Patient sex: M
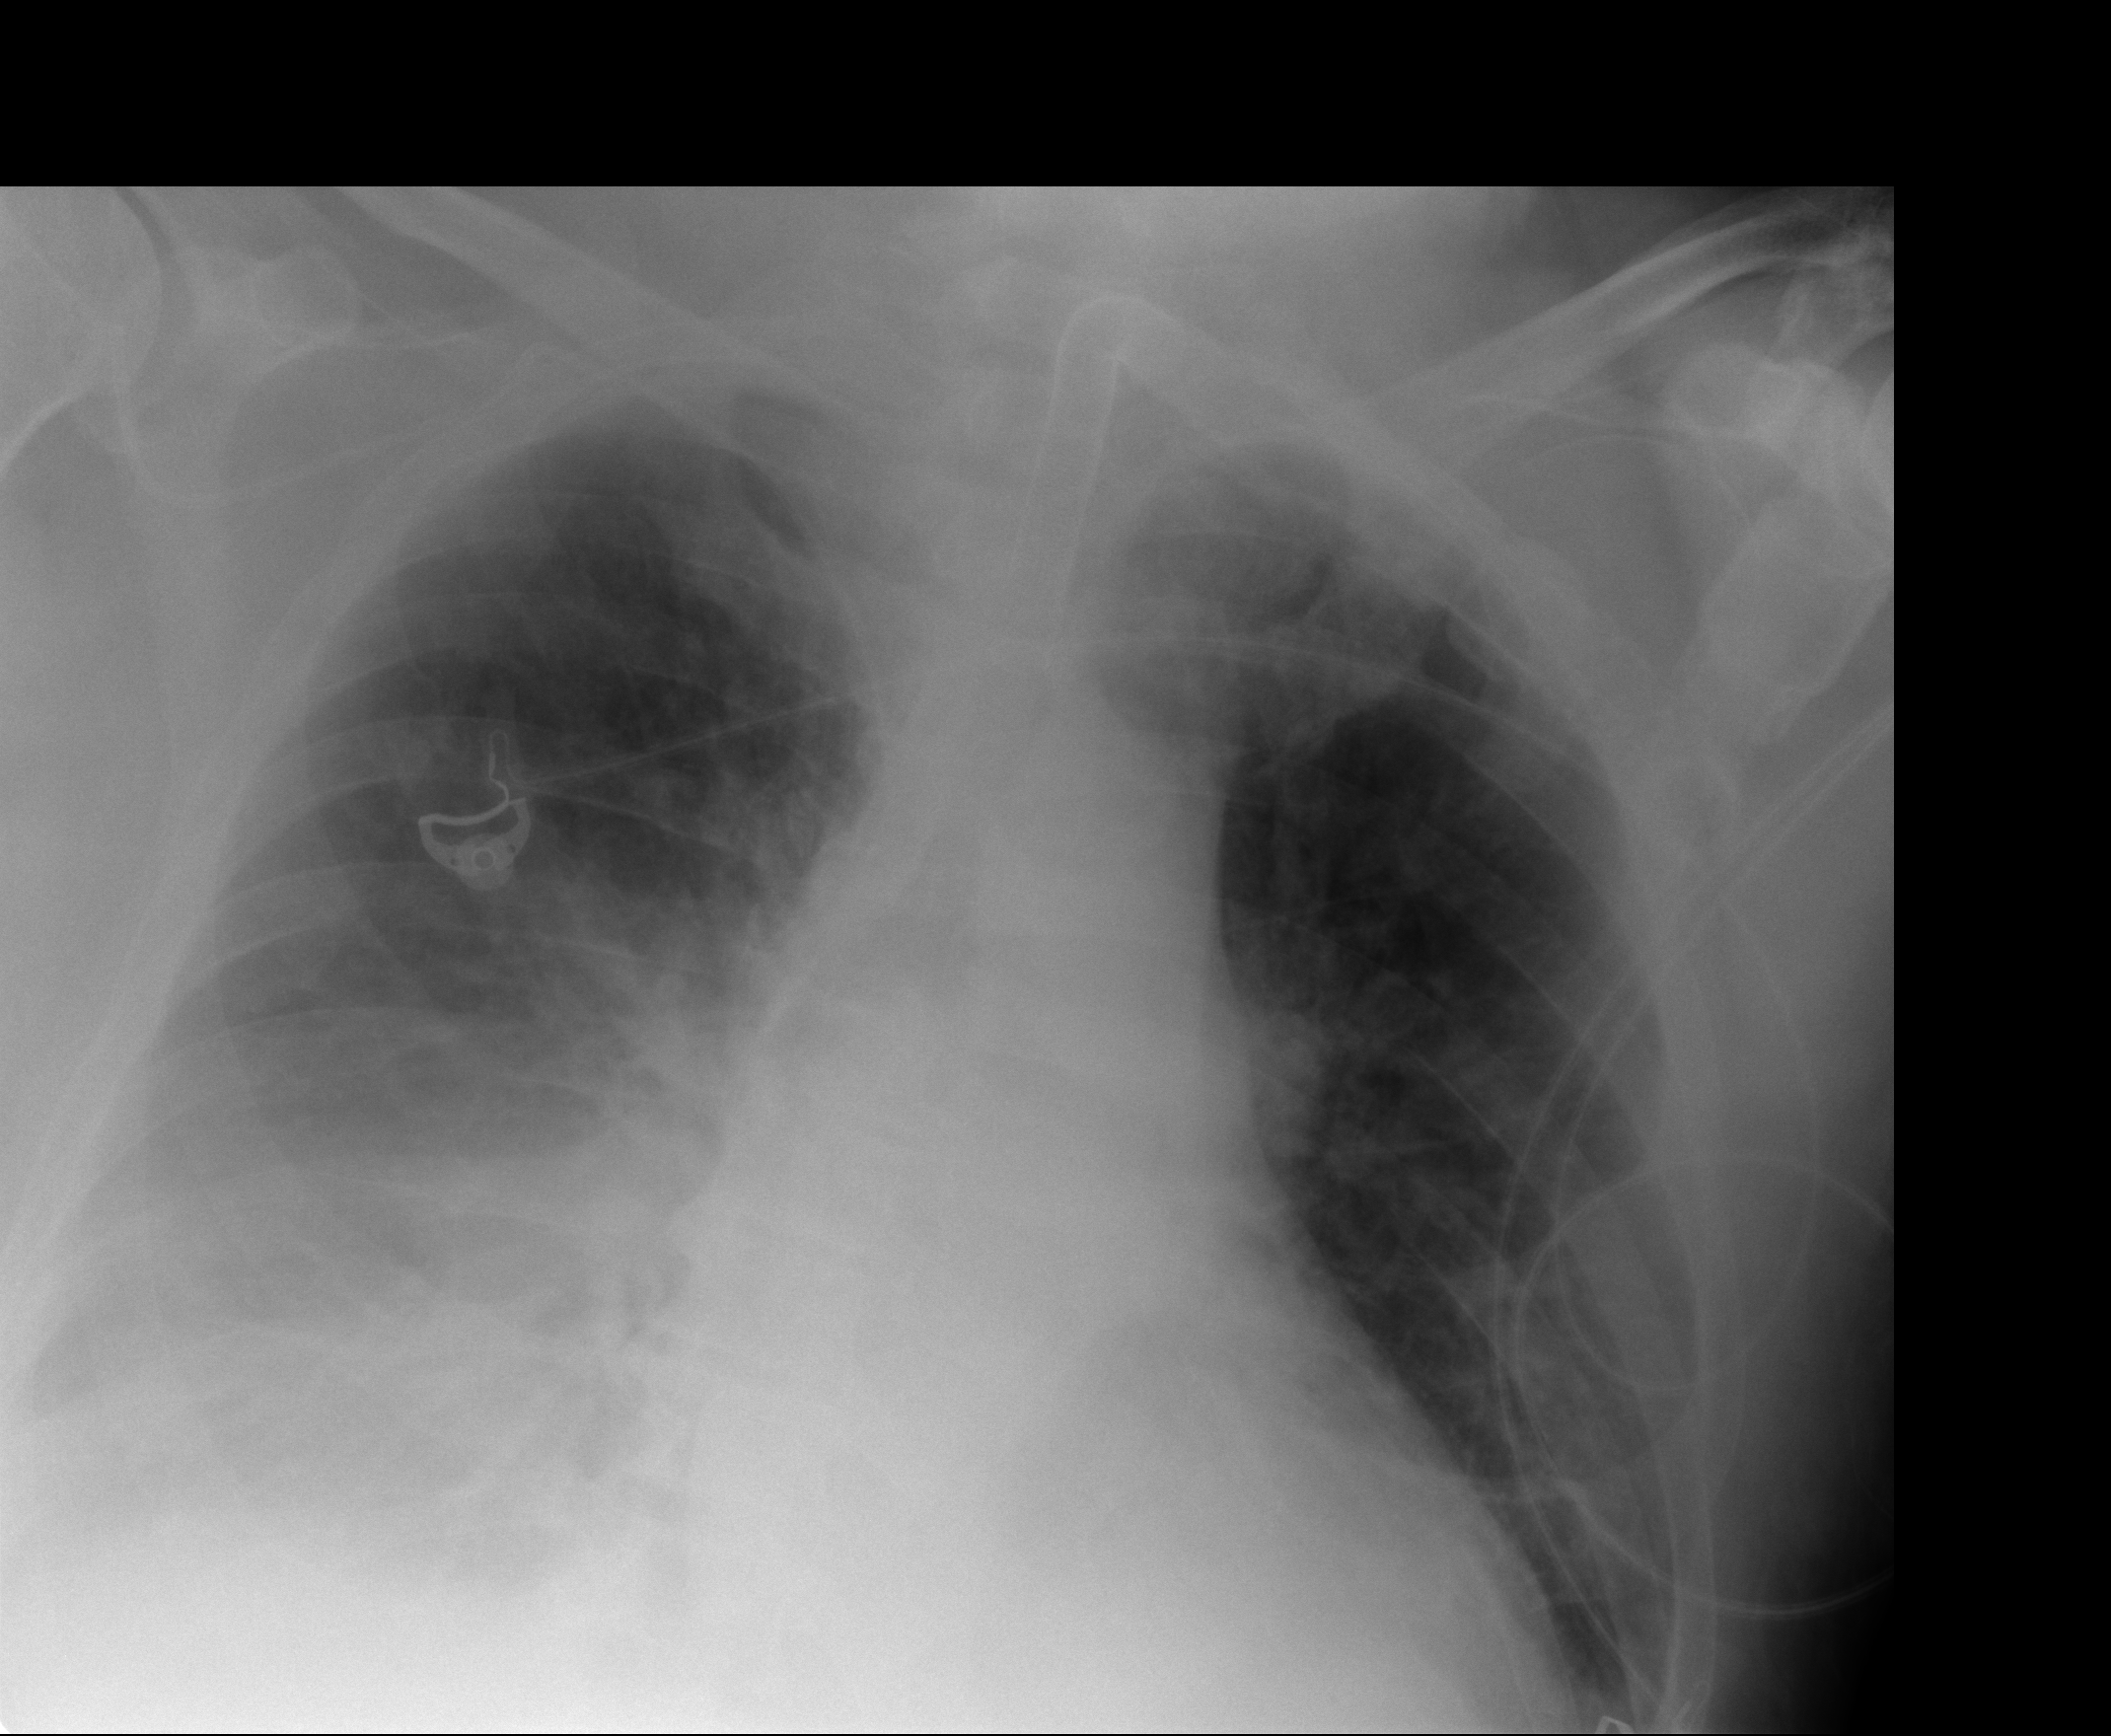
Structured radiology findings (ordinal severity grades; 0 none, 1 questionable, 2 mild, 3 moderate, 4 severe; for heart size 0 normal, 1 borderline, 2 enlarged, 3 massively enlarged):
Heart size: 0
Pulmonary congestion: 2
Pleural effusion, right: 3
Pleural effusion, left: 0
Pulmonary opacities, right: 0
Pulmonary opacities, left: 0
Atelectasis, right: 2
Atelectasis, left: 2